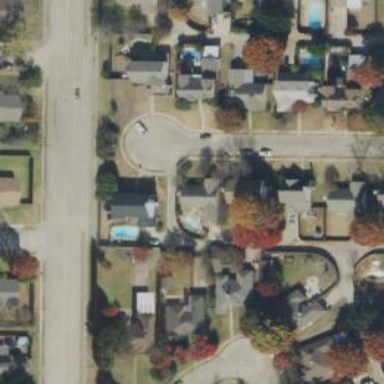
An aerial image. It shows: Alley classified as service road.